Question: I try to make simple html with javascript for studying html. But when I run the html in browser, it return undefined in console log when trying to get Button 1 and Button 2 value.
Html:
'''
<!DOCTYPE html>
<html>
<script src="js/Try.js"></script>
<head>
<title>Try</title>
</head>
<body>
<div class="wrapper">
<div>
<a type="button" id="Button1" href="#" value="B1" onmouseover="PutValueLog(this)">Button 1</a>
<a type="button" id="Button2" href="#" value="B2" onmouseover="PutValueLog(this)">Button 2</a>
</div>
</div>
</body>
</html>
'''
Javascript:
'''
var tempval;
function PutValueLog(button){
tempval = button.value;
console.log(button);
console.log(tempval);
}
'''
And the console log that I get:

Can anyone tell me why that happen? What I must do to get value not undefined but B1 or B2 in my console log?
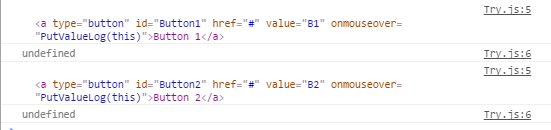
Answer: You have a 'a' tag and not a 'input'. So you cannot use the 'value' to get the value of the anchor tag. Use the '.getAttribute()' function to get the value of the attribute.
'''
var tempval;
function PutValueLog(button){
debugger;
tempval = button.getAttribute('value');
//console.log(button);
alert(tempval);
}
'''
'''
<div class="wrapper">
<div>
<a type="button" id="Button1" href="#" value="B1" onmouseover="PutValueLog(this)">Button 1</a>
<a type="button" id="Button2" href="#" value="B2" onmouseover="PutValueLog(this)">Button 2</a>
</div>
</div>
'''